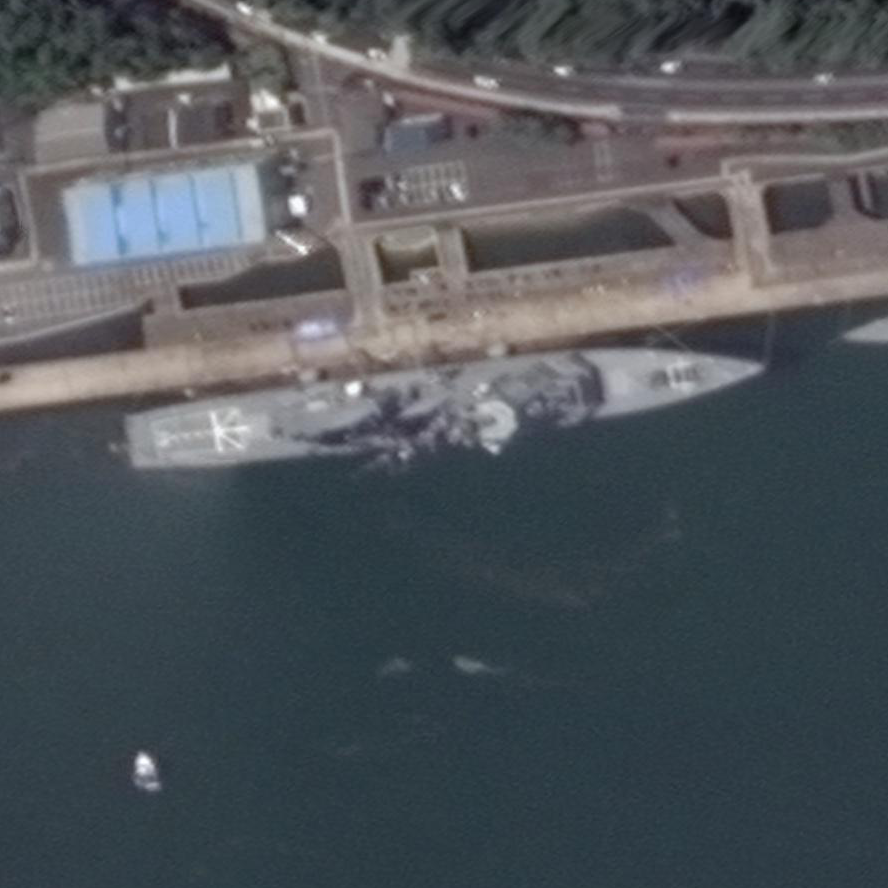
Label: destroyer